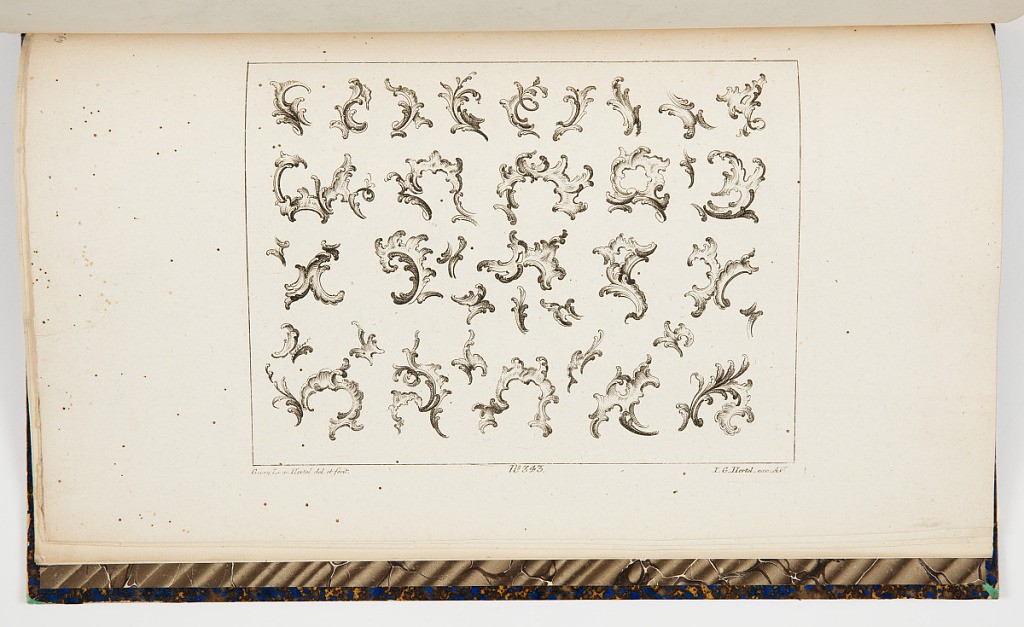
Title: Designs for Rocaille Motifs
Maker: Georg Leopold Hertel, German, active ca. 1780
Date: mid- 18th century
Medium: Etching on off-white paper
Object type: Print
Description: Sheet filled with designs for rocaille motifs of small scrolls and rinceaux. The plate is signed and numbered.